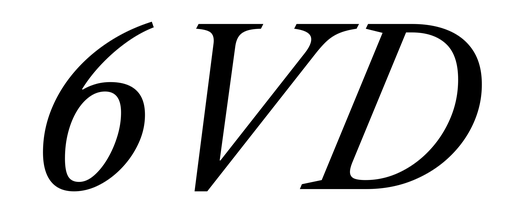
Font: LibreCaslonText-Italic_Italic